Aerial crown-view tile of a tropical tree (Barro Colorado Island, Panama), acquired 20250512:
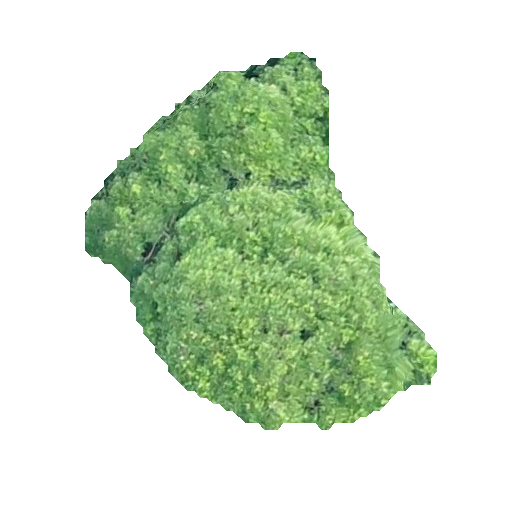
Species: Jacaranda copaia
GBIF accepted scientific name: Jacaranda copaia
Crown area: 116.071 m²